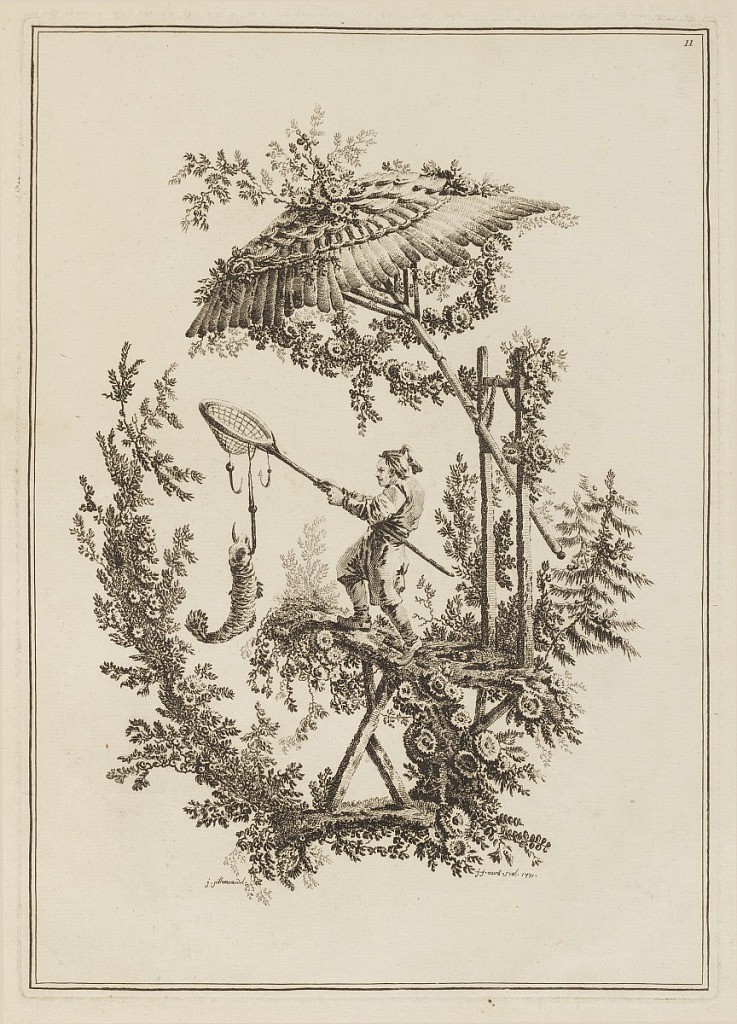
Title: Plate 11, from "Suite de Douze Pêcheurs et Chasseurs"
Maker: Jean-Baptiste Pillement, French, 1728–1808
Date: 1771
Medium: Etching on paper
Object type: Print
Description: Decorative landscape with figure holding net on a pole from which a large fish, caught on a hook, is suspended. Under giant umbrella. Two framing lines.